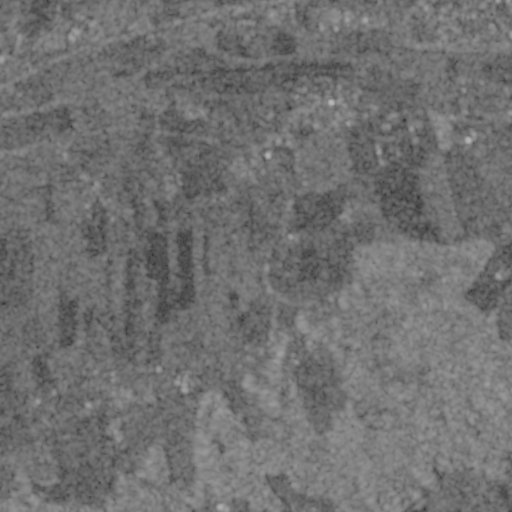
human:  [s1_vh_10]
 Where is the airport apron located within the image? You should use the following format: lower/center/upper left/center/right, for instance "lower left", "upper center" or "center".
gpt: The airport apron is located in the upper center of the image.
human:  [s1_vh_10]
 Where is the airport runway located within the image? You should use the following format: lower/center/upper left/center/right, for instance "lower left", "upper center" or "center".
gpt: The airport runway is located in the upper of the image.
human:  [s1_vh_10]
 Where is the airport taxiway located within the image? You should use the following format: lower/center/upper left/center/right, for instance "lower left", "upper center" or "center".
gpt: The airport taxiway is located in the upper left of the image.
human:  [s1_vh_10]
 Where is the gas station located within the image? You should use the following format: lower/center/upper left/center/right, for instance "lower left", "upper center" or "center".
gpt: The gas station is located in the upper right of the image.
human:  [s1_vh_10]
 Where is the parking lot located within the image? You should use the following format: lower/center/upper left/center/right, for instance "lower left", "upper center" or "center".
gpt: The parking lot is located in the upper right of the image.
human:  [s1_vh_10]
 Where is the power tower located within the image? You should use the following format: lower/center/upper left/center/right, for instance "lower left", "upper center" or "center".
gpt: The power tower is located in the lower left of the image.
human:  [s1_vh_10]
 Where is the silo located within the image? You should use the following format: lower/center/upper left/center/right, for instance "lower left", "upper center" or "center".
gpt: The silo is located in the upper right of the image.
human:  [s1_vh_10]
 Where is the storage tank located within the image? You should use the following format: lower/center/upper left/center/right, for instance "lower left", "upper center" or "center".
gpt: The storage tank is located in the upper right of the image.
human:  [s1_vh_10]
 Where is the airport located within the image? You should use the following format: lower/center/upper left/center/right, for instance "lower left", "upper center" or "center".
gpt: There is no airport in the image.

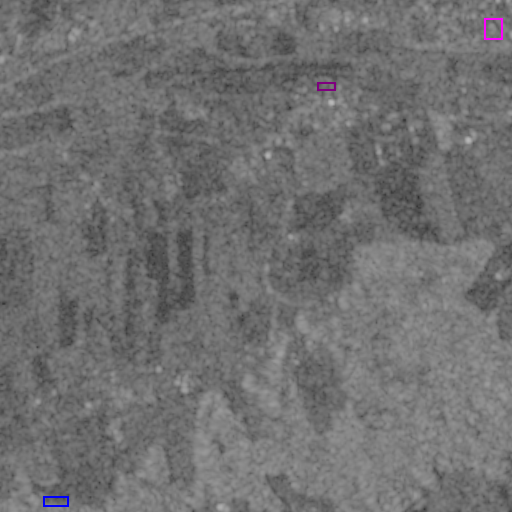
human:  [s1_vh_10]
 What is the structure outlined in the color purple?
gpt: The structure outlined in purple is an airport apron.
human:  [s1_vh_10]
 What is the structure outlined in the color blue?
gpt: The structure outlined in blue is a crop field.
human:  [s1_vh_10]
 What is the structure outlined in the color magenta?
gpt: The structure outlined in magenta is a parking lot.
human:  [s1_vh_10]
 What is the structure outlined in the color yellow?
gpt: There is no yellow outline.